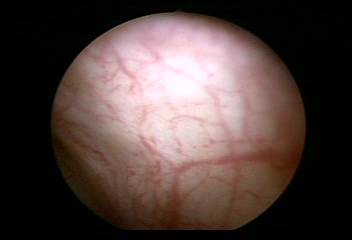
Modality: WLC
Class: Normal mucosa
Bladder cancer association: No